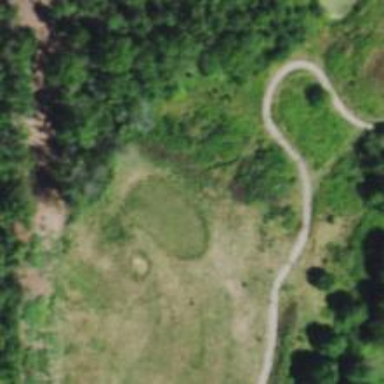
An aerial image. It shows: Golf hole.